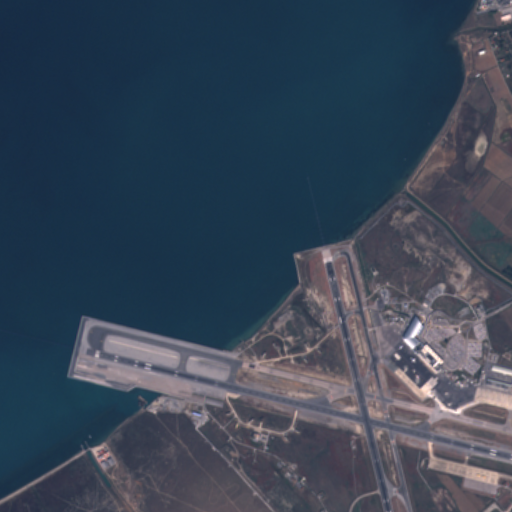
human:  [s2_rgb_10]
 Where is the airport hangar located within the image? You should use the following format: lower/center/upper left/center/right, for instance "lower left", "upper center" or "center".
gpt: The airport hangar is located in the lower center of the image.
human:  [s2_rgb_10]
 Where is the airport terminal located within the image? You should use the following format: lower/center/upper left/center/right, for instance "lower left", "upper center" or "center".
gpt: The airport terminal is located in the lower right of the image.
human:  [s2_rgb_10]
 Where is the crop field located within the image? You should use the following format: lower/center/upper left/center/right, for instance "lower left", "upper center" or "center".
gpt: The crop field is located in the right of the image.
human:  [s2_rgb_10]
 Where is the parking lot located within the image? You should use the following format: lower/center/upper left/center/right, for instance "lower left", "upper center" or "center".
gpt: The parking lot is located in the right of the image.
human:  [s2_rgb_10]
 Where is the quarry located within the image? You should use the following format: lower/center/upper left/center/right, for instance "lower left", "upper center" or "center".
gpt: There is no quarry in the image.